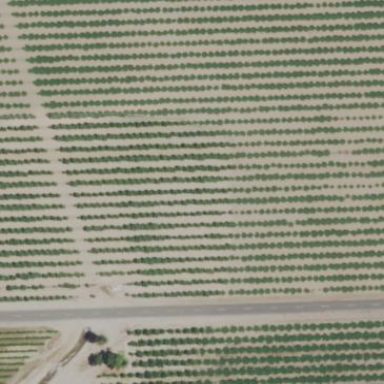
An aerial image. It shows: Vineyard growing grapes.